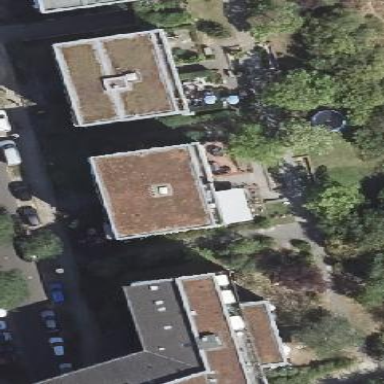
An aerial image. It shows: Apartment building with flat roof.